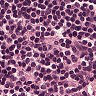
Metastatic tissue present: no